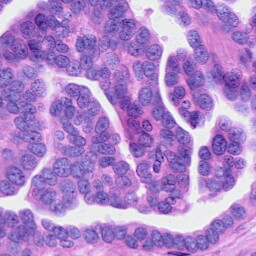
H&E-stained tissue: Ovarian